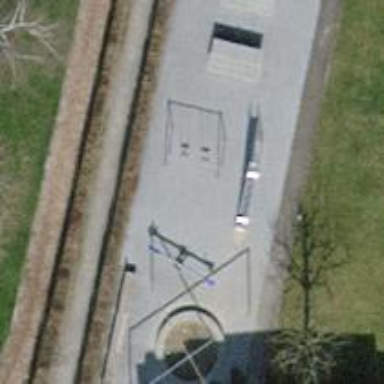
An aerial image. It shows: Playground area for leisure activities on the land.